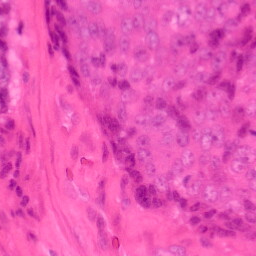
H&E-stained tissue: Colon